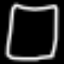
Label: square